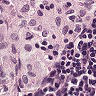
Metastatic tissue present: no